Question: I'm currently creating my own CMS and I have a hard question (I think it is) and I can't found anything on Google...
I'm trying to make a 'edit_settings.php' with AJAX and PHP, to include my 'Zend_Config_Ini' into it 'cause I'm using this for my 'config.ini' parsing and writing.
There's is the base of the PHP code (my array isn't there, normal):
'''
<?php
$config = new Zend_Config_Ini('config.ini',null,array('skipExtends' => true, 'allowModifications' => true));
// Write the config file
$writer = new Zend_Config_Writer_Ini(array('config' => $config,'filename' => 'config.ini'));
$writer->write();
?>
'''
Exemple: I click on "Edit" and the red-bordered zone become a input field and I can edit it without changing page and I just need to click "Save" after to save the config in the 'config.ini' file.

I know that this needs AJAX, PHP and the 'Zend_Config_Ini' but I don't know how to link them together...
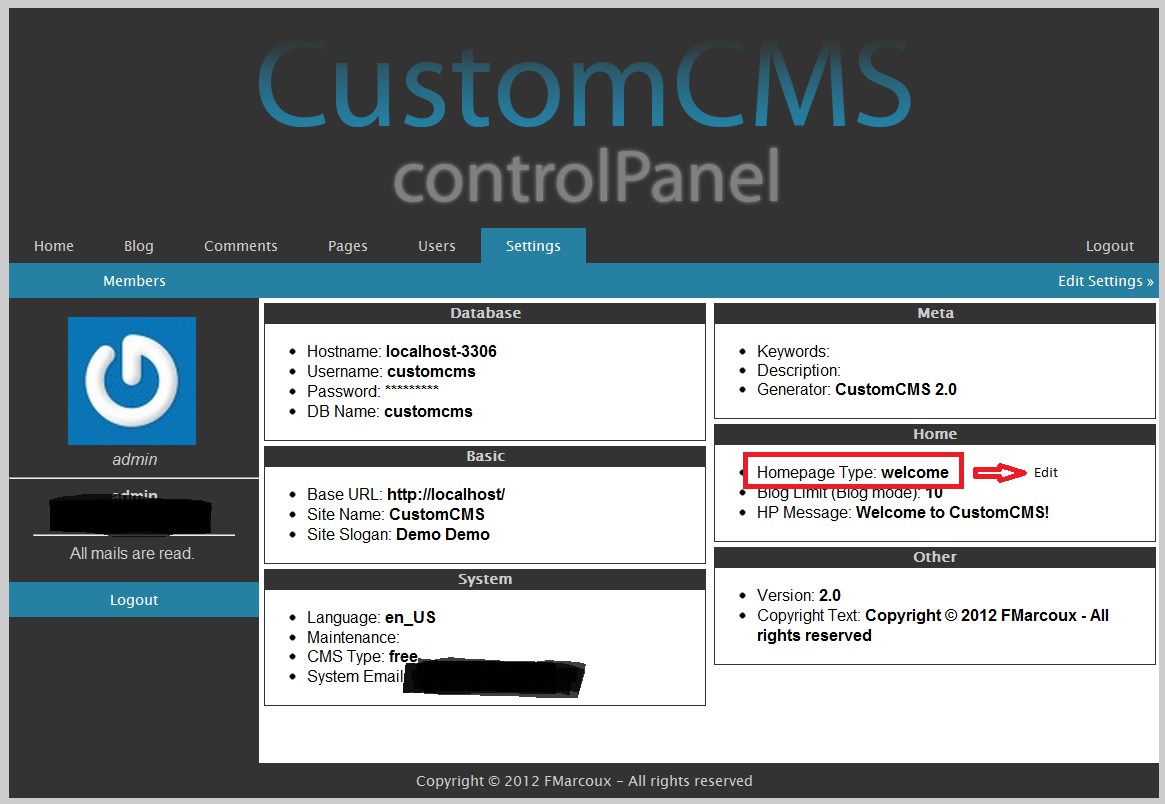
Answer: I wouldn't go with the whole page refresh thing. It adds additional logic to the controller. Logic which could be easily be in specialized ajax controllers. And jQuery's AJAX is cool. And AJAX is perfect for edit-in-place stuff.
I'll make the following assumptions:
- you use jQuery- you know that a valid JSON string becomes a JS object in jQuery- you have an AjaxController with a "settingsEditAction" - you know that this is take on your problem, not imposing any style of
thinking or even of coding; this is how would do it, so it's bad
or good.- you know I've written this in np++, off the top of my head, so you won't freak out on missing colons or the like
In AjaxController:
'''
public function settingsEditAction()
{
$json = array('success' => false);
$inputName = $this->_getParam("inputName");
$inputVal = $this->_getParam("inputVal");
// all OK?
if (!$this->_request->isXmlHtmlRequest() ||
!$this->_request->isPost() ||
is_null($inputName) ||
is_null($inputVal))
{
$this->_helper->json($json);
}
$iniWriter = new Zend_Config_Writer_Ini();
// modify ini with according to input name and value; sanitize before writing
// I haven't use an ini writer, but if the write() method returns a boolean,
// store it in the success key
$json['success'] = $iniWriter->write()
$this->_helper->json($json);
}
'''
The jQuery part:
'''
$(document).ready(
// say we have <p class="edit">edit</p><p>Value</p>
// on click "edit", do DOM manipulation to turn into <p class="save">save</p><input name="inputname" value="some value" />
$("p.save").on('click', function() {
// somehow get the above input; I'm using it as a sibling; use "parents" or "children" etc.
$input = $(this).siblings("input"); // $(this) is the current clicked element (<p>)
// create data container to send to ZF
var ajaxObj = {
'inputName': $input.attr("name"),
'inputVal': $input.val()
};
// manage the response as a JSON
var callback = function(json) {
if (json.success) {
// change from input text to <p> to simulate edit-in-place
} else {
// alert? show error markup?
}
};
// Remember "settingsEditAction" in the "AjaxController"? That's "settings-edit" in URL-speak as per ZF conventions
// The last param is the data type you expect from server
// Use POST for posting, GET for getting, what?
$.post('/ajax/settings-edit', ajaxObj, callback, 'json');
});
);
'''
LE:
Actually, I've missed the part in which you click edit, and the 'p' turns into an 'input'.
Click 'edit': 1st 'p' has "save" as text, and the sibling 'p' becomes an input.
Click 'save' paragraph: send post; if success, set the original markup (2 '<p>''s).